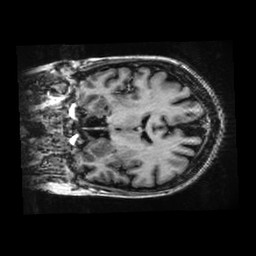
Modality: T1w
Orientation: coronal
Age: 59
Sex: female
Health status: healthy
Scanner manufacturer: ge
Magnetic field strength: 3 T
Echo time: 0.0052 s